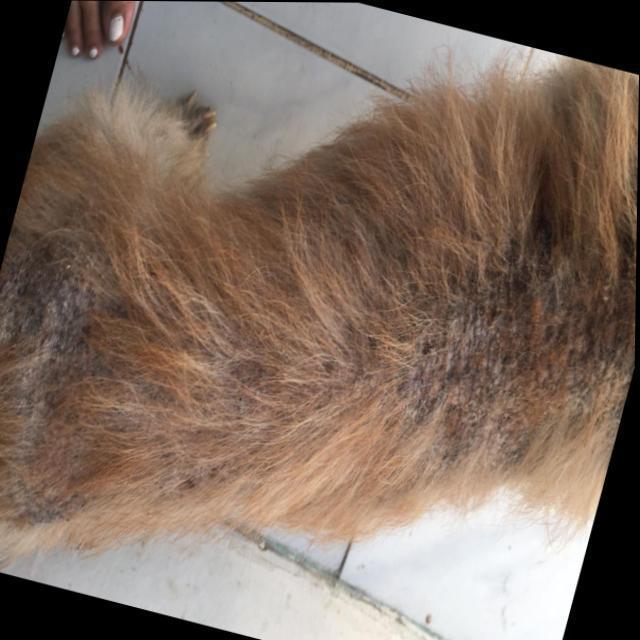
Canine demodicosis (Demodex mange) — caused by Demodex canis mites. Presents with alopecia, follicular papules, pustules, and comedones. Often localized on face and forelimbs.